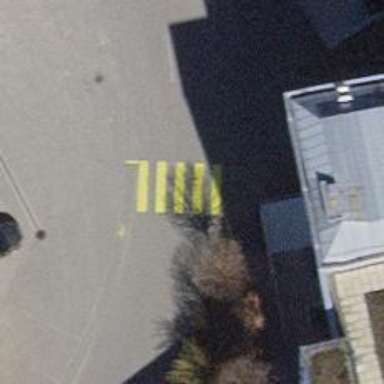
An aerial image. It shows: Zebra crossing on the road.